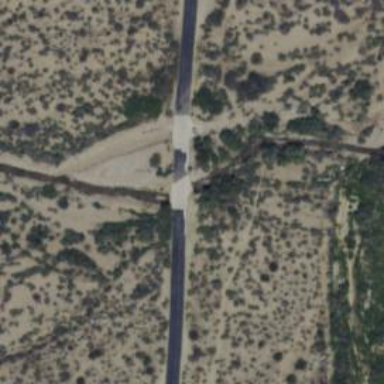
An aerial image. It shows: Culvert tunnel.